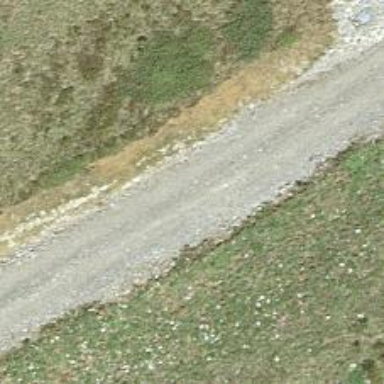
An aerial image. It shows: Gravel track with grade 2 tracktype.